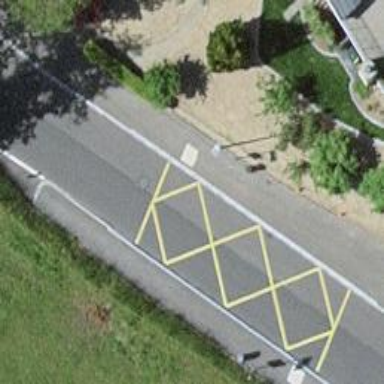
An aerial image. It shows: Bus stop with platform for public transport.